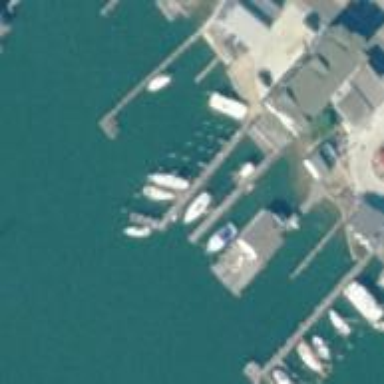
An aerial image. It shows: Man-made pier.